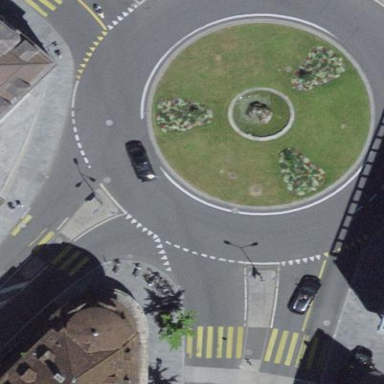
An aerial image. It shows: Primary highway with asphalt surface leading to roundabout.